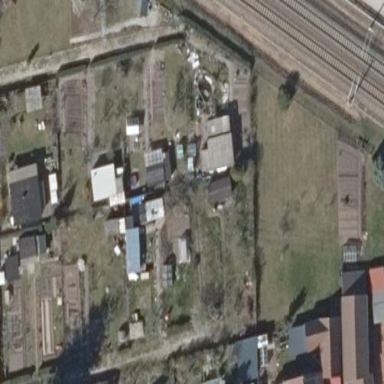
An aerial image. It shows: Allotments area.